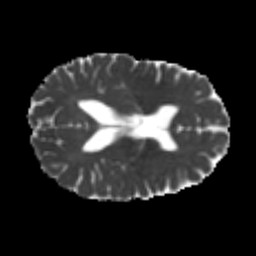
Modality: MD
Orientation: axial
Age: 23
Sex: female
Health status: healthy
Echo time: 0.074 s